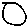
Label: circle